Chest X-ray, AP view. Patient: 51 years old, sex F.
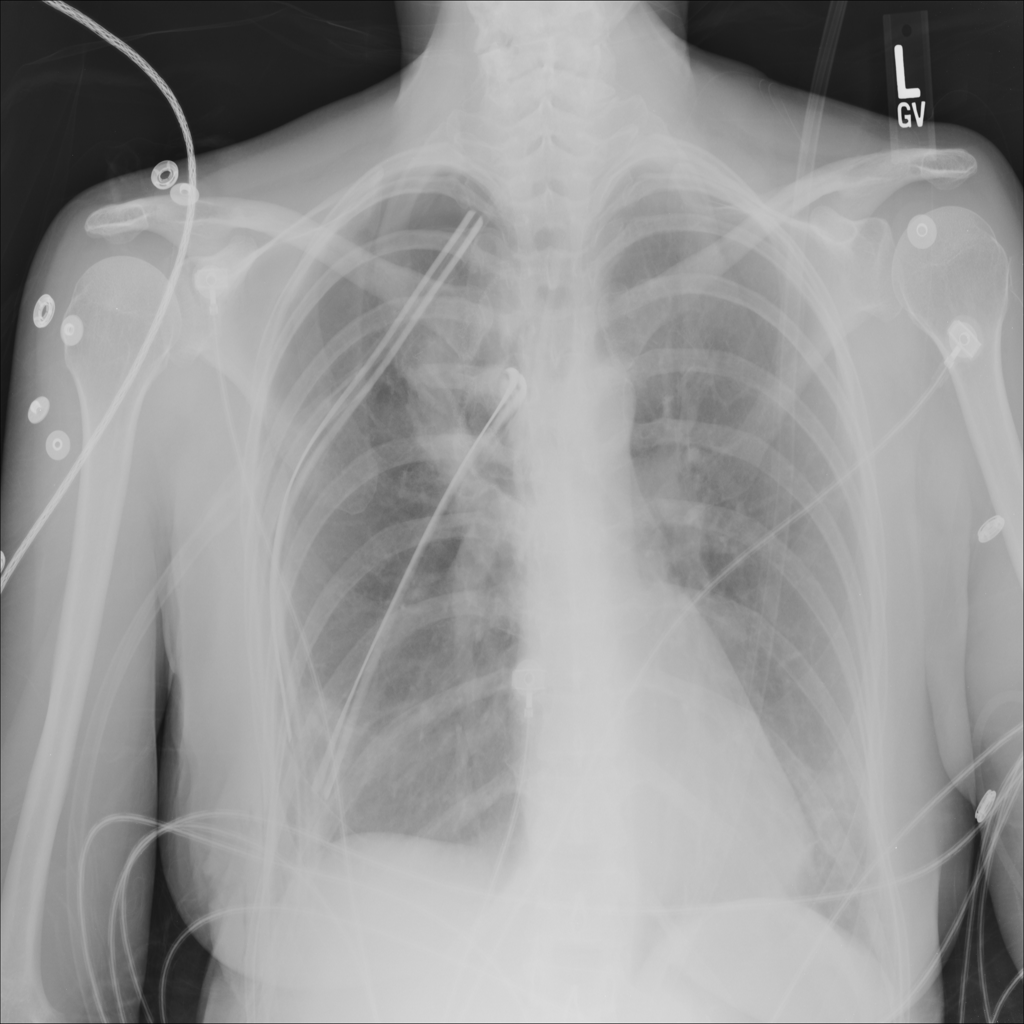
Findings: Pneumothorax